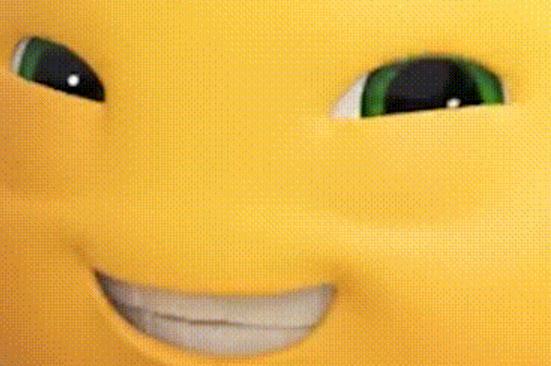
Label: nailong